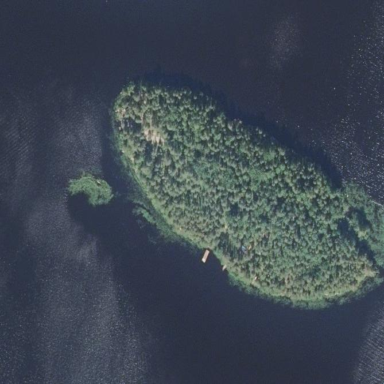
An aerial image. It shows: Islet surrounded by woodland.